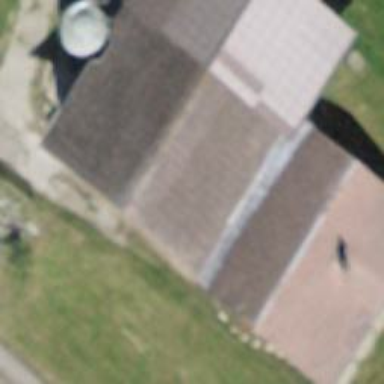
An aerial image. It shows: Rural barn.